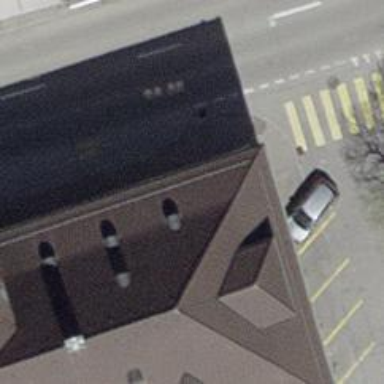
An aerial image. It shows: Bus stop with platform for public transport.